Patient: sex F, age 67
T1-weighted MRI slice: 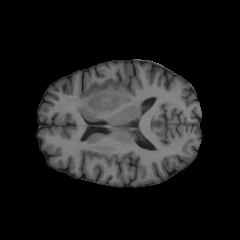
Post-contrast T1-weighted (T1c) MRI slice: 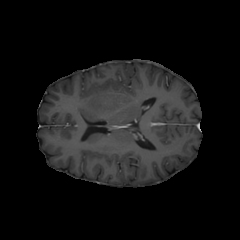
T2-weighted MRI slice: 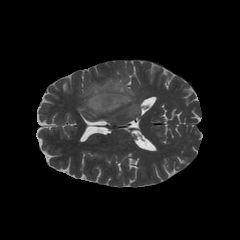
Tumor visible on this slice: yes
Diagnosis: Glioblastoma, IDH-wildtype
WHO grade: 4